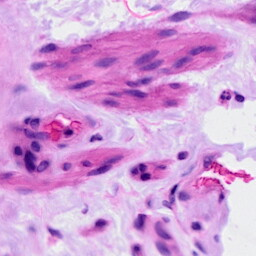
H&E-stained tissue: Ovarian